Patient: sex M, age 19
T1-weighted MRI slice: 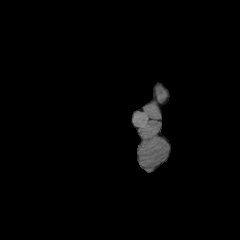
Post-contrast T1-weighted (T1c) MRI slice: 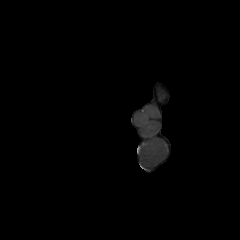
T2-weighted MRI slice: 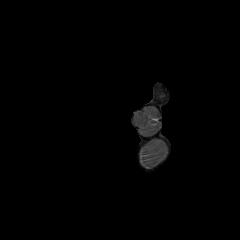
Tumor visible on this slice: no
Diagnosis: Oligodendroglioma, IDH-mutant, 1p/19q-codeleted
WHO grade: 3